Interaction volume radius: 10 \u00c5
Interaction volume height: 25 \u00c5
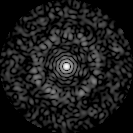
Disorder parameter: 0.8377